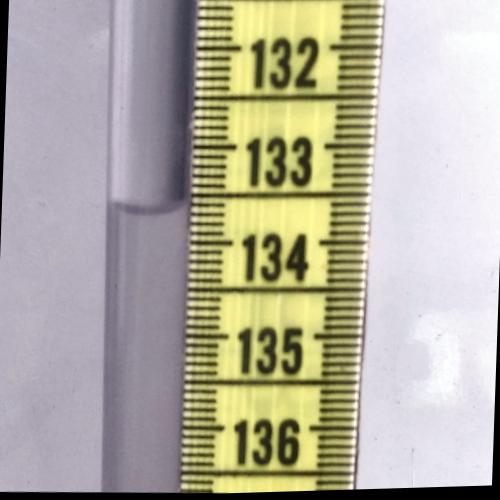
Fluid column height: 133.7 cm